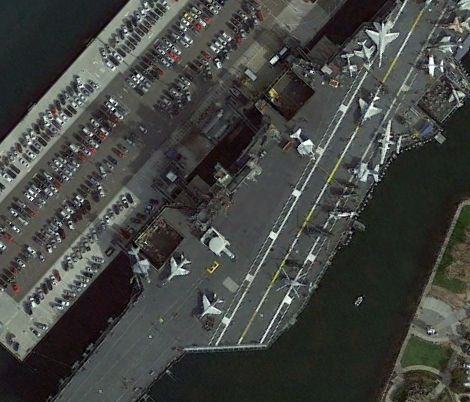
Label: Midway-class_aircraft_carrier